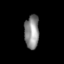
Tissue: lung
Cell type: Others
Senescence score: 0.2162
Nuclear area (px): 481
Mean DAPI intensity: 138.699